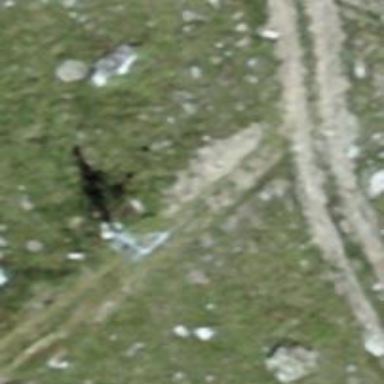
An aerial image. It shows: Pylon for aerialway.